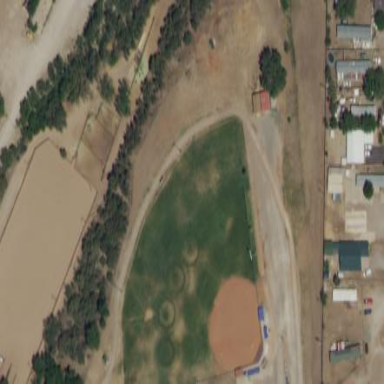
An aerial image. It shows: Baseball pitch for leisure and sports activities.